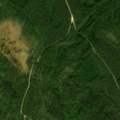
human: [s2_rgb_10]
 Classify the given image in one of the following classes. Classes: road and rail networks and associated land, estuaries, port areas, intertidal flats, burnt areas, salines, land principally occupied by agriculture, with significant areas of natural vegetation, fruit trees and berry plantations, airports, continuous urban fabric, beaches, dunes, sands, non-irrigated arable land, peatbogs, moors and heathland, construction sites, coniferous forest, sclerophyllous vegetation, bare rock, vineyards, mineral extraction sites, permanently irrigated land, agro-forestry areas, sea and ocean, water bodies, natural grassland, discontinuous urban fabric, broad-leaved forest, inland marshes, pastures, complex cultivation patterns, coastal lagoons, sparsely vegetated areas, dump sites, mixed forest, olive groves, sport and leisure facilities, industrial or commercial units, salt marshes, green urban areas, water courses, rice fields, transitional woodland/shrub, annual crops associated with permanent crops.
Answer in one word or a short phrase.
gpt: coniferous forest, mixed forest, peatbogs